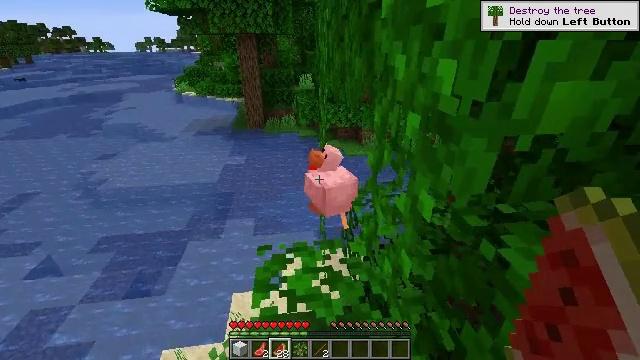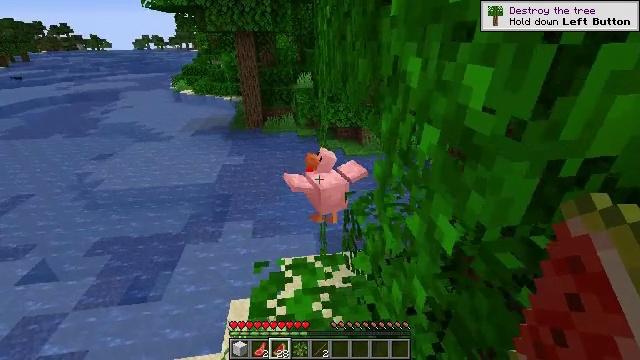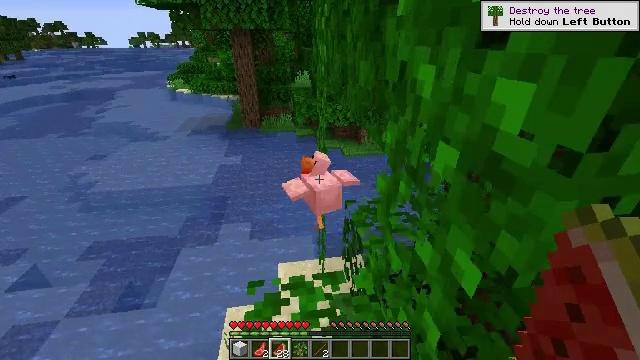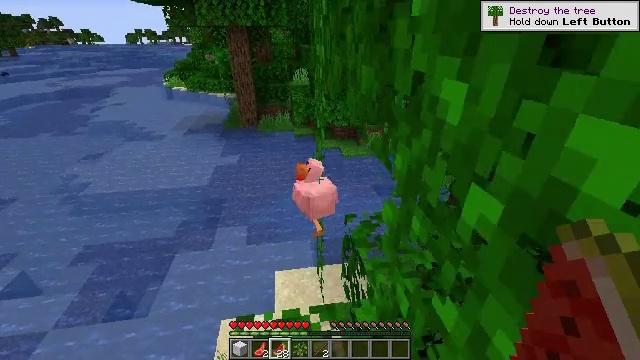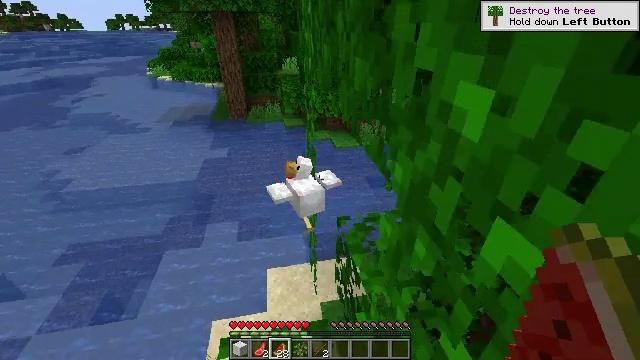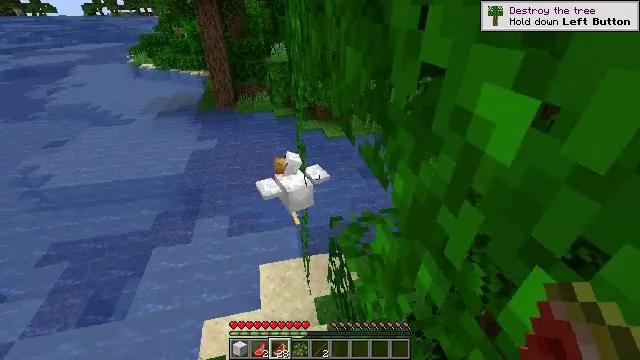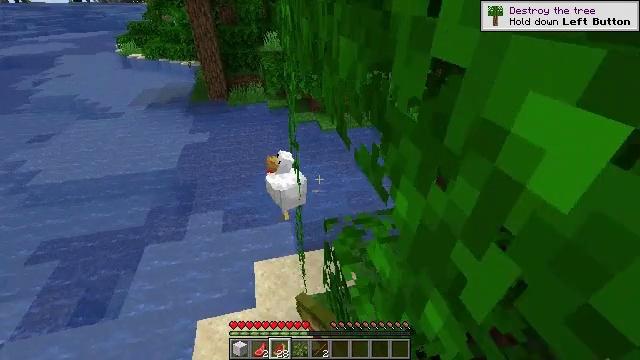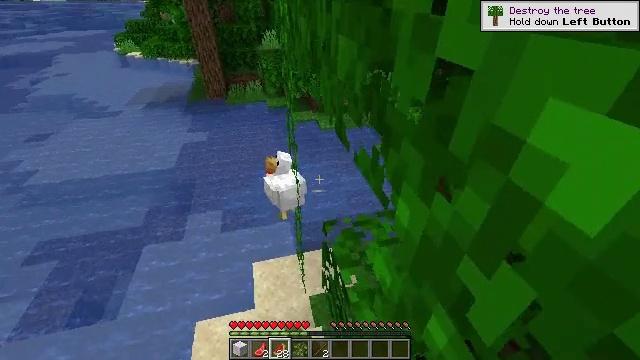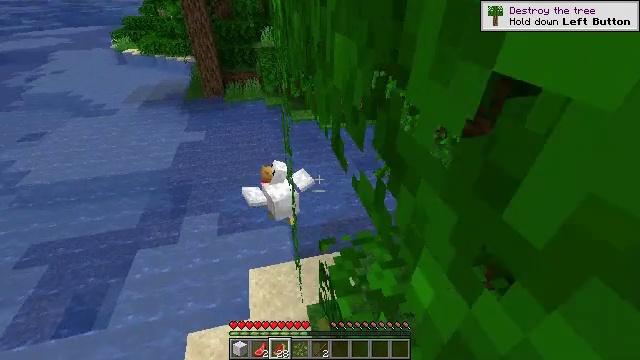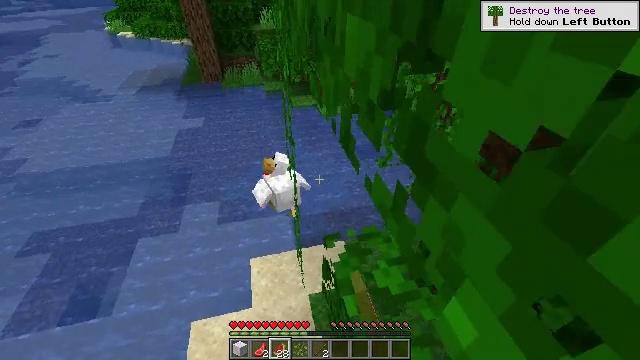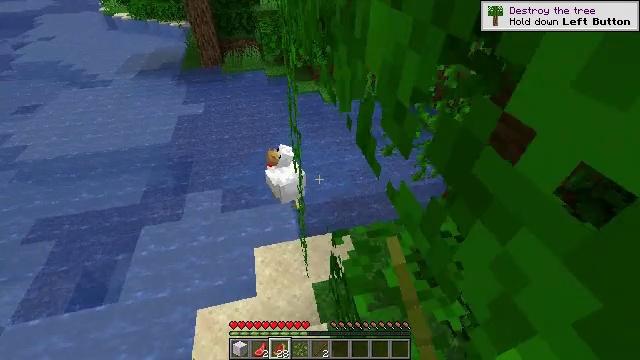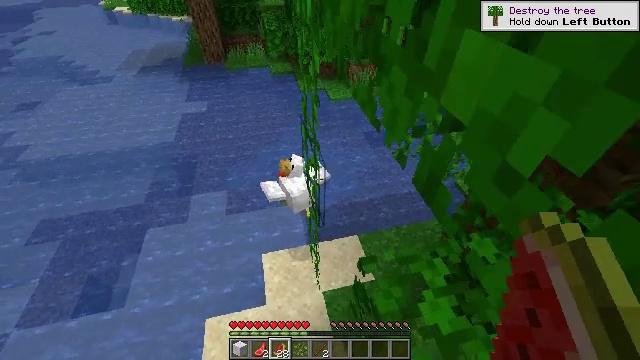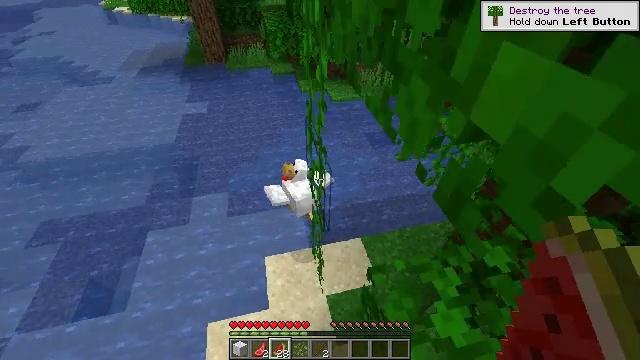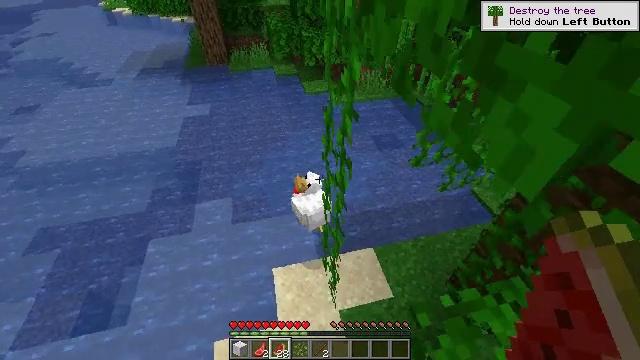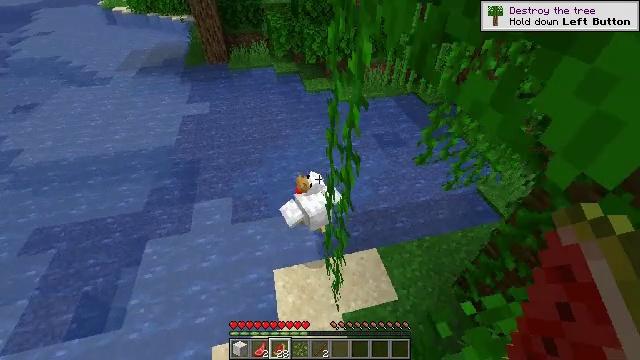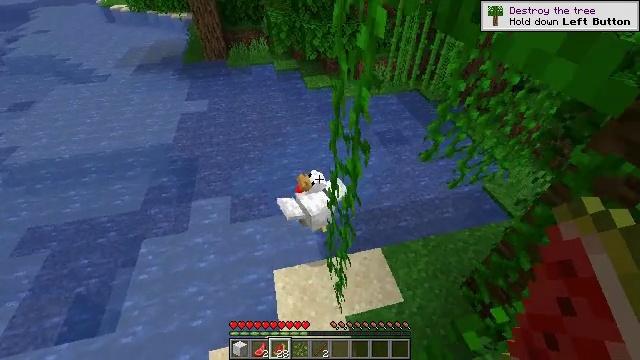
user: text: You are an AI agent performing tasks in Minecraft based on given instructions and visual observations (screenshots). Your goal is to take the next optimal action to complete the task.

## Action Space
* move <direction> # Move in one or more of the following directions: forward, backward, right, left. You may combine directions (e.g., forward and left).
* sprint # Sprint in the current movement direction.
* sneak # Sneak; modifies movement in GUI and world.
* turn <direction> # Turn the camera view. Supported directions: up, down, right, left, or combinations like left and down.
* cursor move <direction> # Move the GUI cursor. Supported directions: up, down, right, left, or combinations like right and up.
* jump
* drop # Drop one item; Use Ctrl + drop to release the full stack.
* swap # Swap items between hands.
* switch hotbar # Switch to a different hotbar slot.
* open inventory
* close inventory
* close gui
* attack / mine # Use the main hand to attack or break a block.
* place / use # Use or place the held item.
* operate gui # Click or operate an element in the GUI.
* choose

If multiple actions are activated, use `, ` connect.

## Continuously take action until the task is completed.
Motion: motion action
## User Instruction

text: Hunt a chicken.
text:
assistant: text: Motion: move forward
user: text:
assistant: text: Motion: move forward
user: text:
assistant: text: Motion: move forward
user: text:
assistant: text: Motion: move forward, turn right and down
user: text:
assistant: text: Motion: move forward, turn right and down, attack / mine
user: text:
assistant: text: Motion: move forward, turn right and down, attack / mine
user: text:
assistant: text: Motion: move forward, attack / mine
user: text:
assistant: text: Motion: move forward, attack / mine
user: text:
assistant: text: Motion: move forward and move left, turn down, attack / mine
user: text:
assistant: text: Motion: move forward and move left, turn down
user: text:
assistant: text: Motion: move forward and move left
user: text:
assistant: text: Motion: move forward and move left
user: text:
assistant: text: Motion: move forward
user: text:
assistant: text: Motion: move forward
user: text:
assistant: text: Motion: move forward
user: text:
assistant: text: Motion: move forward
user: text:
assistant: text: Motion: move forward
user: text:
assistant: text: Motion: move forward, turn up
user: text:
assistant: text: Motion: move forward, turn up
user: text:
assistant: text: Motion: move forward, turn up
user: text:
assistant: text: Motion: move forward, turn up
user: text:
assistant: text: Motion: move forward, attack / mine
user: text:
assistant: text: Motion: move forward, attack / mine
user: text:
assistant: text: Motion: move forward, attack / mine
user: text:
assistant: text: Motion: move forward, attack / mine
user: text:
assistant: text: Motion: move forward
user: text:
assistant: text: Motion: move forward
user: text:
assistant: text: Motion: move forward, turn right and down
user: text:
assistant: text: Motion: move forward, turn down
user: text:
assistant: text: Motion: move forward, turn down